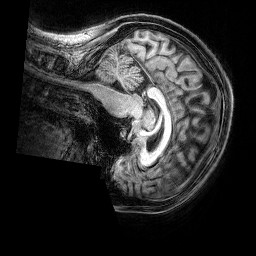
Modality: T1w
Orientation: sagittal
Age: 24
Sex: female
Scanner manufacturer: siemens
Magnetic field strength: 3 T
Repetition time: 2.5 s
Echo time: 0.00369 s